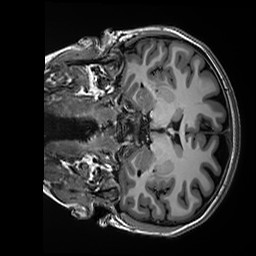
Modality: T1w
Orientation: coronal
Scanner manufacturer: siemens
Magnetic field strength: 3 T
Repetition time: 2.5 s
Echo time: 0.00299 s